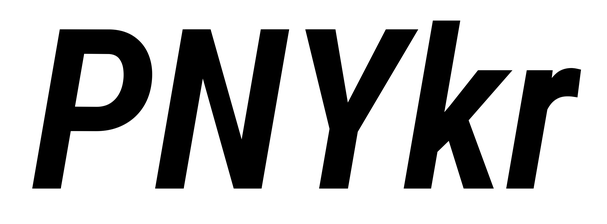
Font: Roboto-Italic_Condensed_SemiBold_Italic